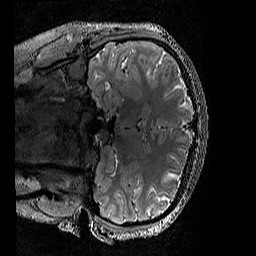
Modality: T2w
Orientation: coronal
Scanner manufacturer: siemens
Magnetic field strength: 3 T
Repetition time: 3.2 s
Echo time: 0.428 s